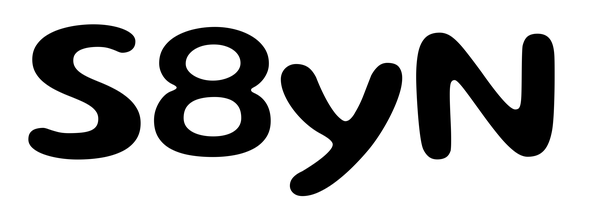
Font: Gluten_Medium